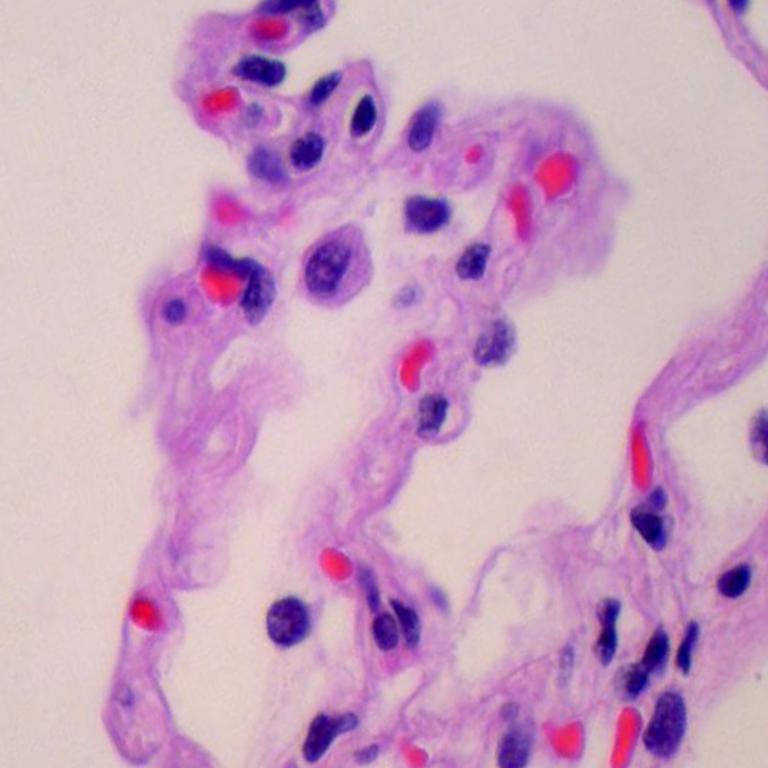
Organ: lung
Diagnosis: benign